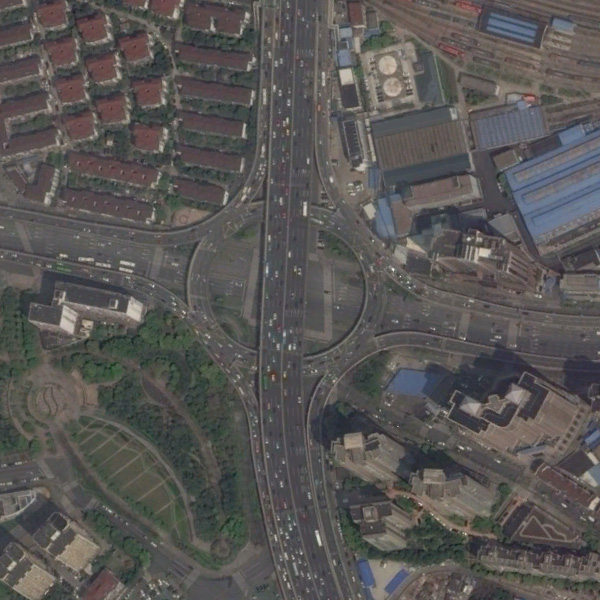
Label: Viaduct